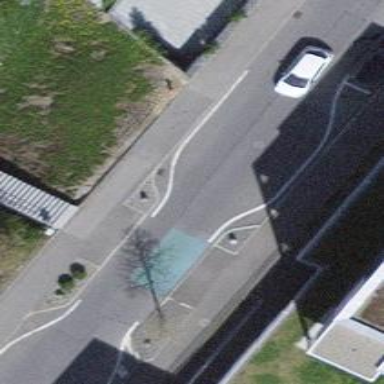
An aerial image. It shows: Uncontrolled crossing with surface markings.